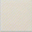
Piece: xx